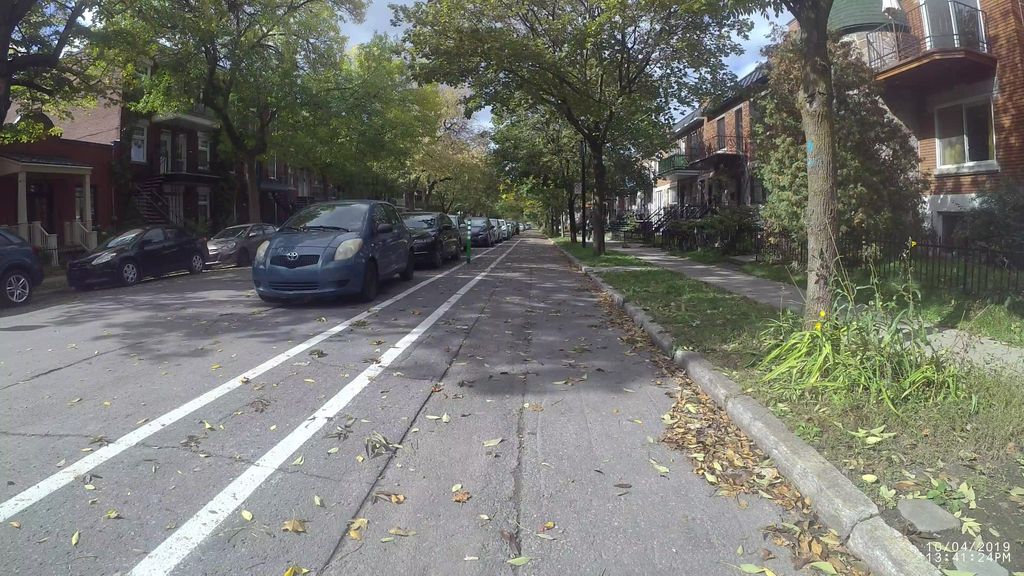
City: montreal